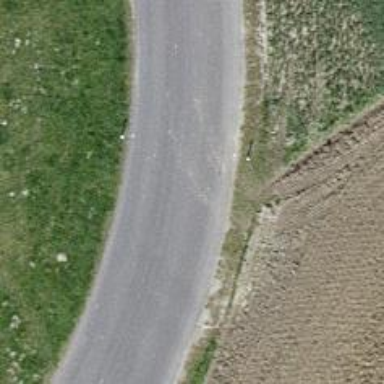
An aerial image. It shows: Tertiary road.